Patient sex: M
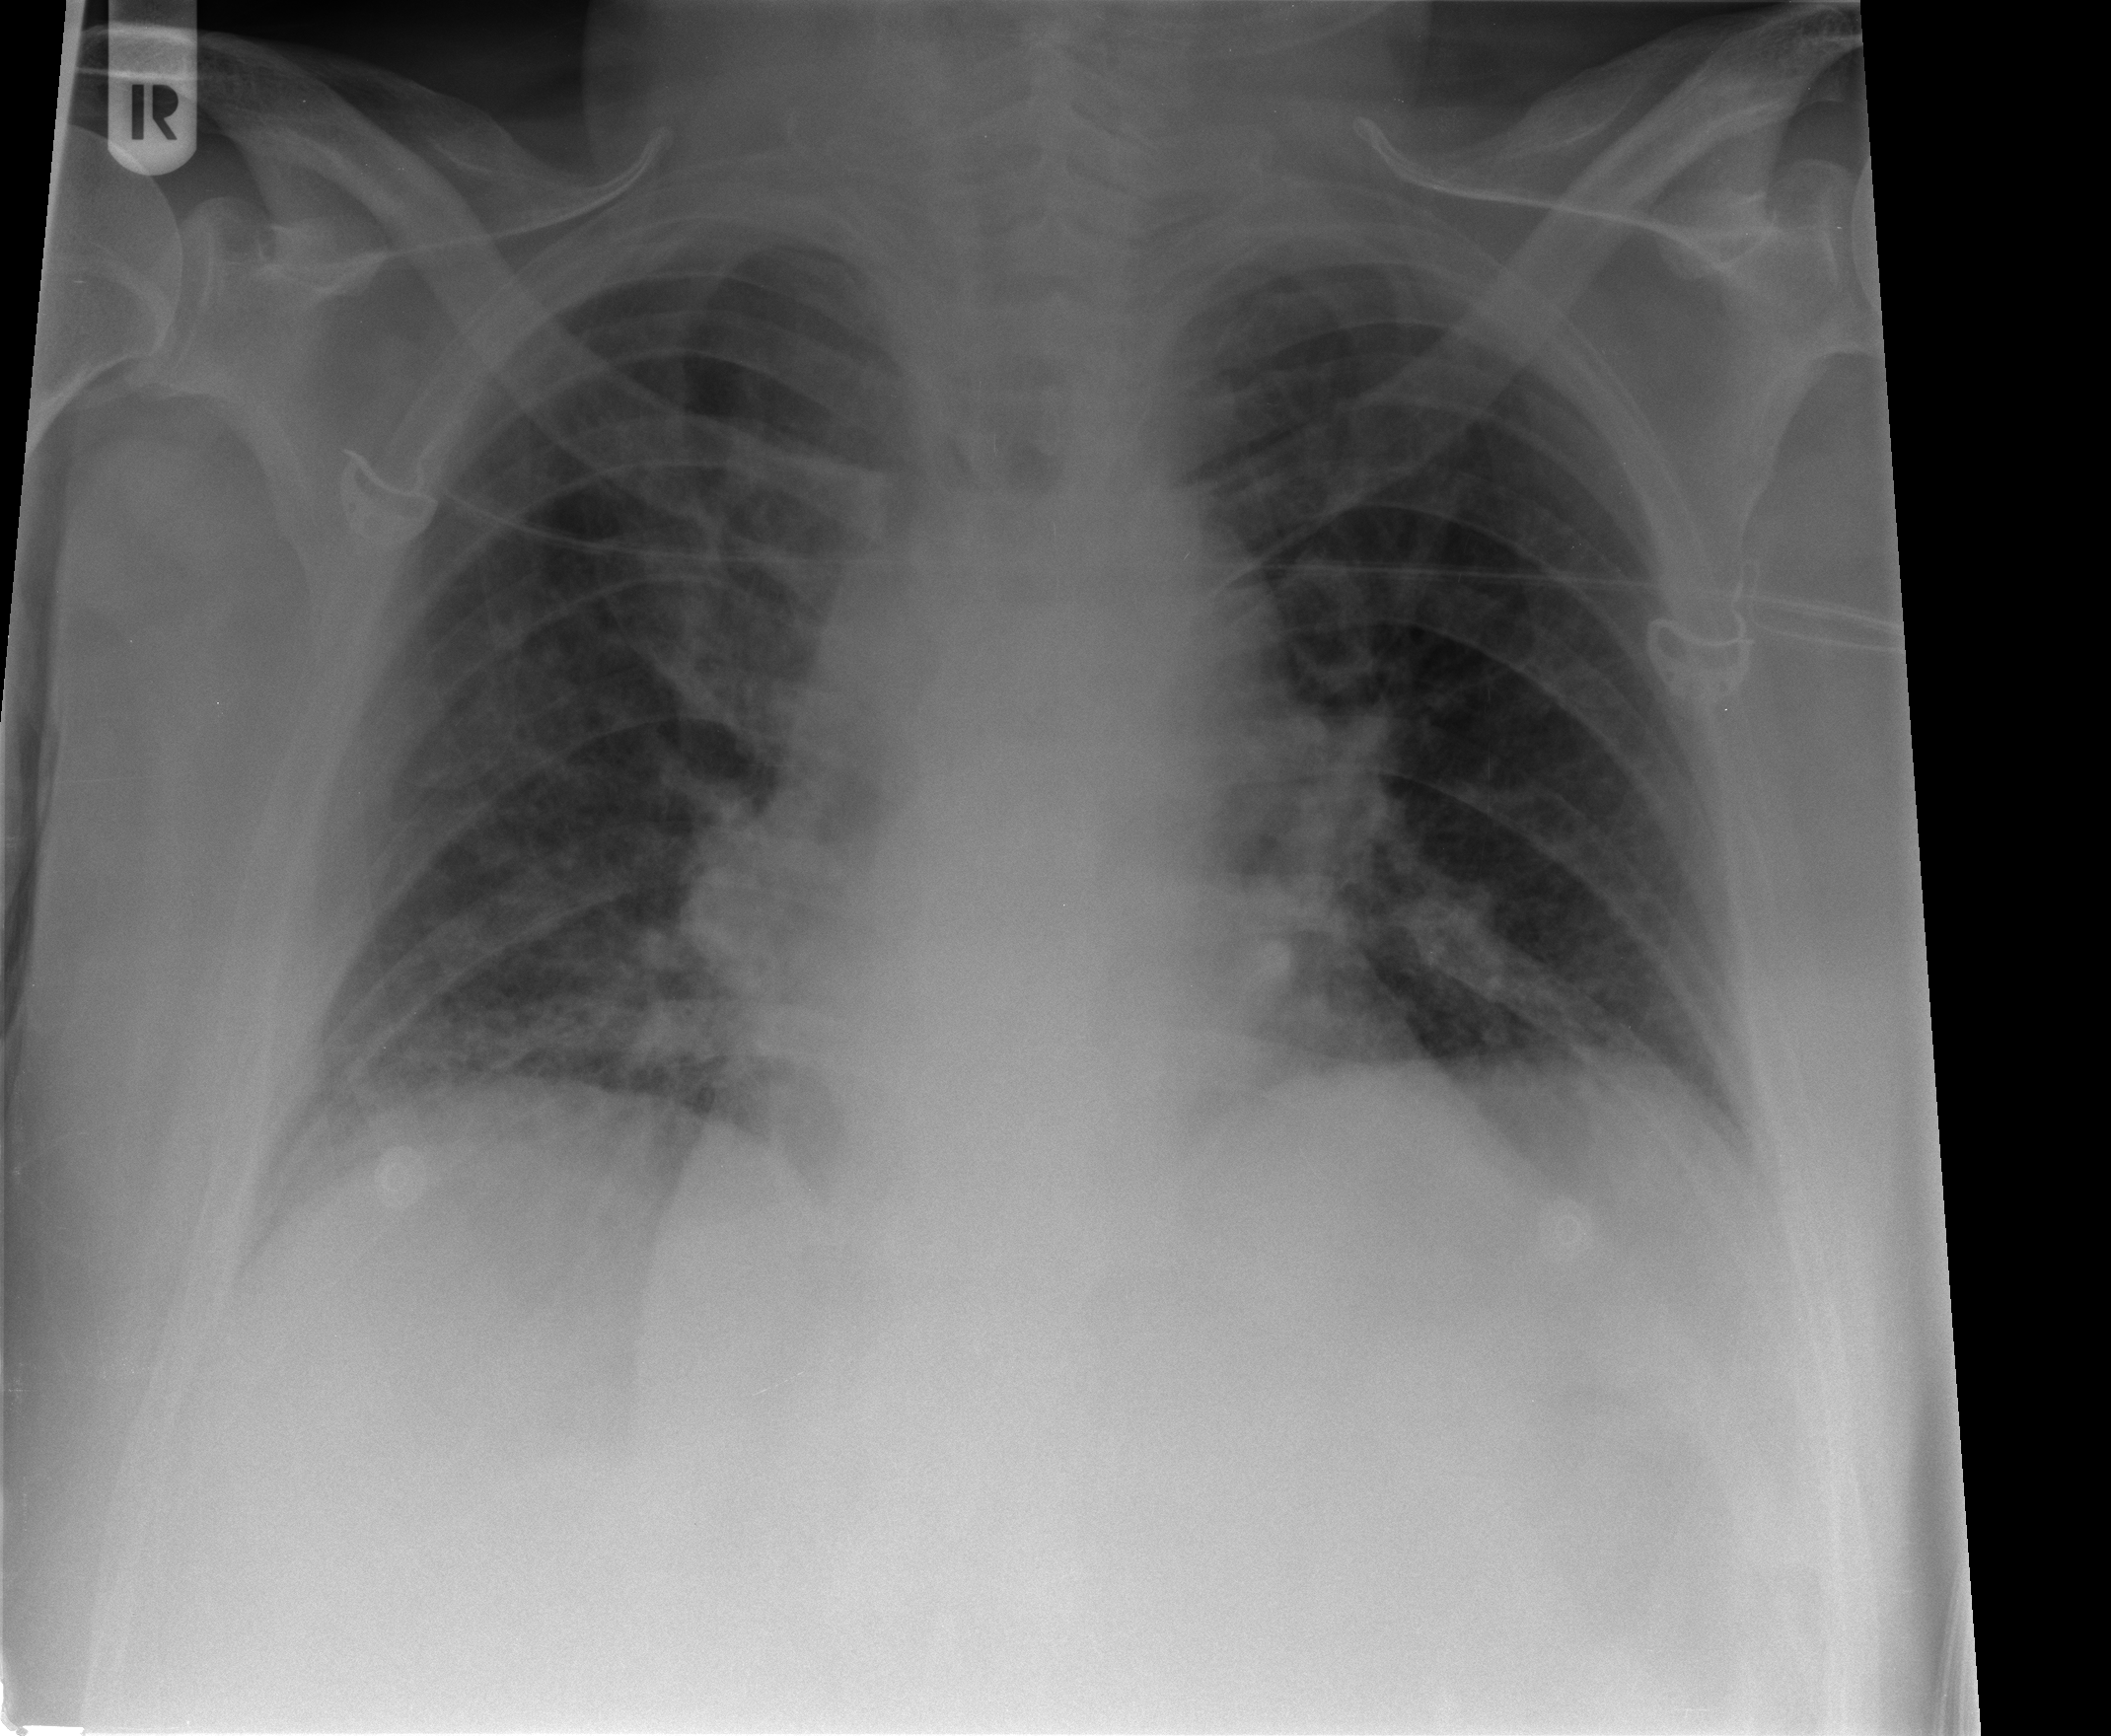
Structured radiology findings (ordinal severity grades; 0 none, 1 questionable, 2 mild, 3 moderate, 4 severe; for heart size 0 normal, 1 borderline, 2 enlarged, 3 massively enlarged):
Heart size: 0
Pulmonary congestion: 2
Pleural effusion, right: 0
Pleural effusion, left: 0
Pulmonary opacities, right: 3
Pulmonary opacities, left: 3
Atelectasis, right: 2
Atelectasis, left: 2